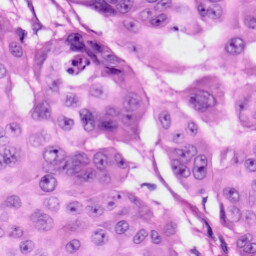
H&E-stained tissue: Skin